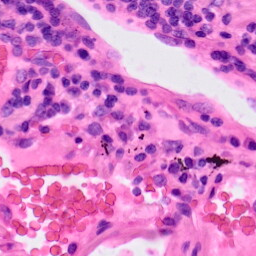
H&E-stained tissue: Lung